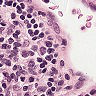
Metastatic tissue present: no